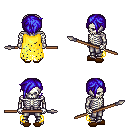
a pixel art fantasy rpg character, male body template, skeleton, yellow tattered cape, metal pants, blue pixie cut hairstyle, brown slippers, spear, four views (front, back, left, right), 2x2 character sprite sheet, small pixel art, hard edges, no anti-aliasing